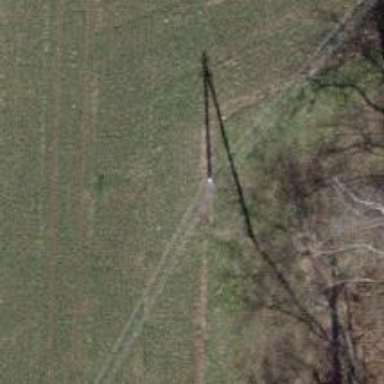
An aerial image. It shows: Power pole.